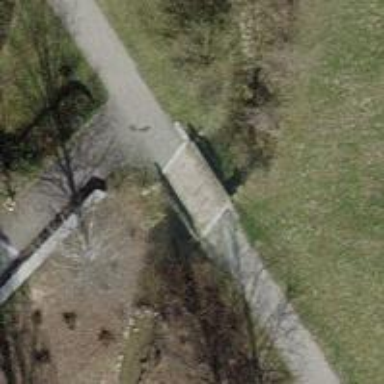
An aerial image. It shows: Track road with grade1 bridge.